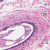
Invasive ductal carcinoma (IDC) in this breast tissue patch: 0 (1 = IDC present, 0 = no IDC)